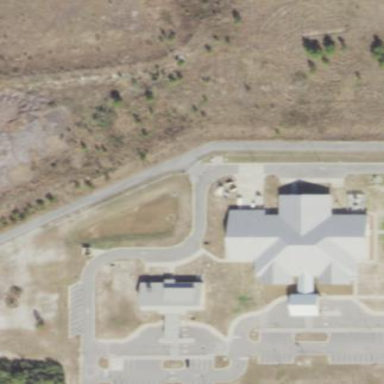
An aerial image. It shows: Healthcare clinic.